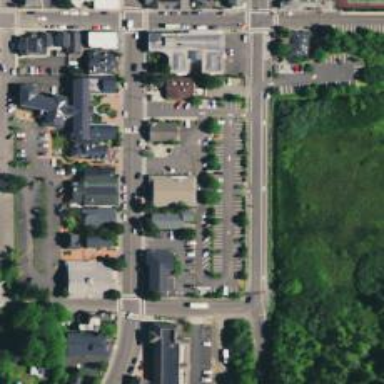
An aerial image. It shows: Supermarket building.